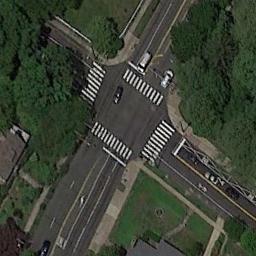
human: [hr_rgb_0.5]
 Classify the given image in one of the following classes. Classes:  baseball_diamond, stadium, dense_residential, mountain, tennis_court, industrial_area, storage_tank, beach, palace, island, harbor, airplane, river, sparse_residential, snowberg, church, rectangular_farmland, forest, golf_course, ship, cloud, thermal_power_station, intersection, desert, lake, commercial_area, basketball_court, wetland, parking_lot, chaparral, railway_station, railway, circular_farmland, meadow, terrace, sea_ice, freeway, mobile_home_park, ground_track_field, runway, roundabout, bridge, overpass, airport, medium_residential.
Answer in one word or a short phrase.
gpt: intersection